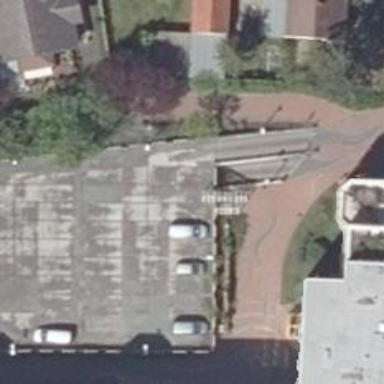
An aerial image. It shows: Parking area.